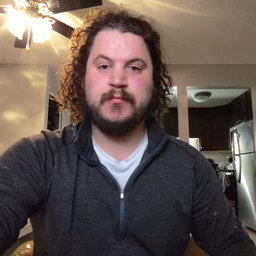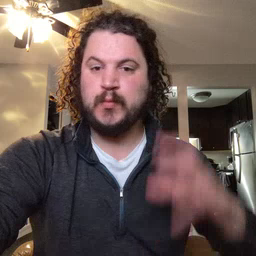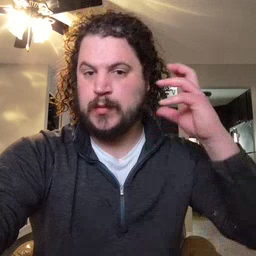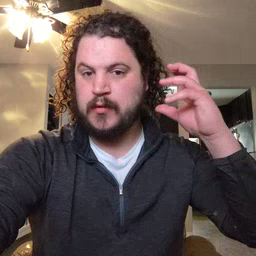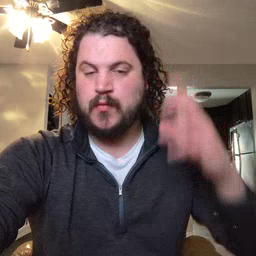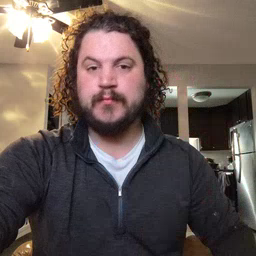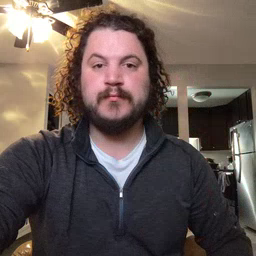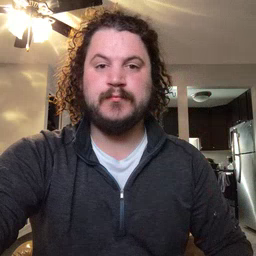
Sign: radio